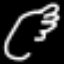
Label: squiggle